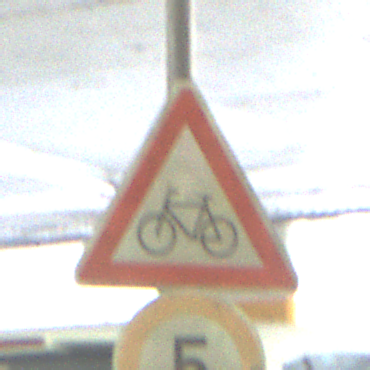
Verkehrszeichen: RadverkehrRechts
Zusatzzeichen unten: Geschwindigkeit5
Umgebung: Indoor, Special
Tageszeit: NotSpecified
Wetter: NotSpecified
Licht: Artificial
Jahreszeit: NotSpecified
Kontrast: HighContrast